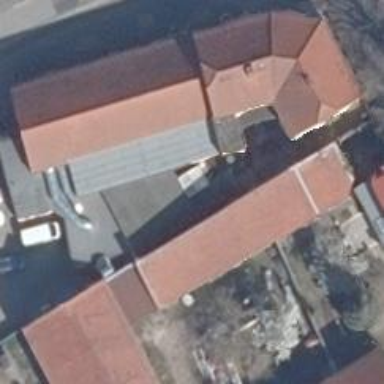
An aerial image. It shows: Gabled building with red roof made of roof tiles.